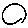
Label: circle